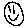
Label: smiley face